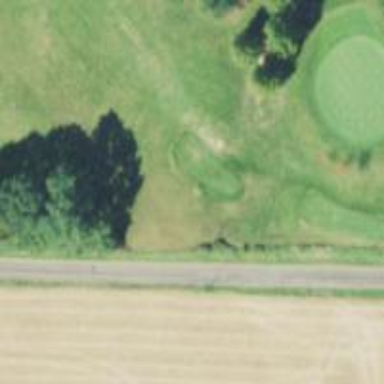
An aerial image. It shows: Golf tee.